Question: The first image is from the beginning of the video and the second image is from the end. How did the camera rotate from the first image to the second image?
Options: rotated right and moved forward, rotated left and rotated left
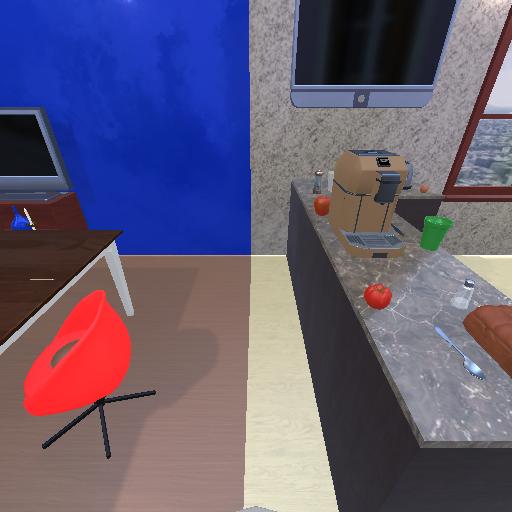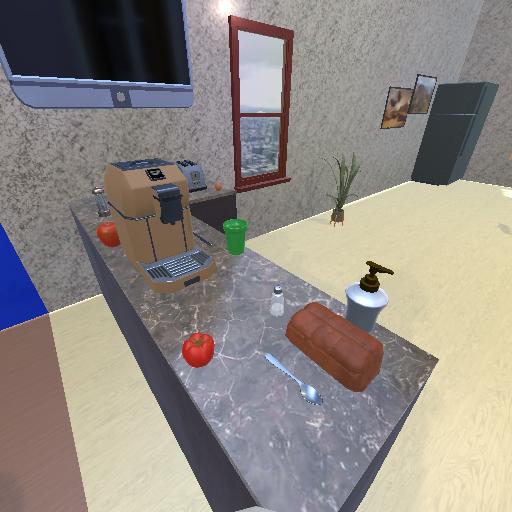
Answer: rotated right and moved forward